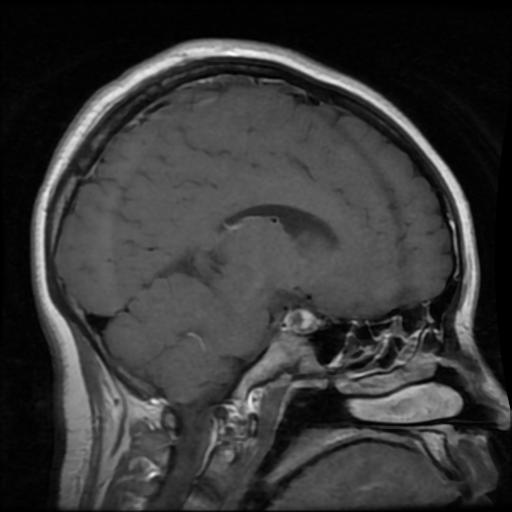
Label: pituitary